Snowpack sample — Rabbit Ears Pass, Jackson County, Colorado, USA (12/17/25, 1:08 PM MST)
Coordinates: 40.387, -106.625
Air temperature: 34 °F
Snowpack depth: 46 cm
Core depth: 20 cm
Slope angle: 6°, slope face: 165°
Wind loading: medium
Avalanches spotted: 0
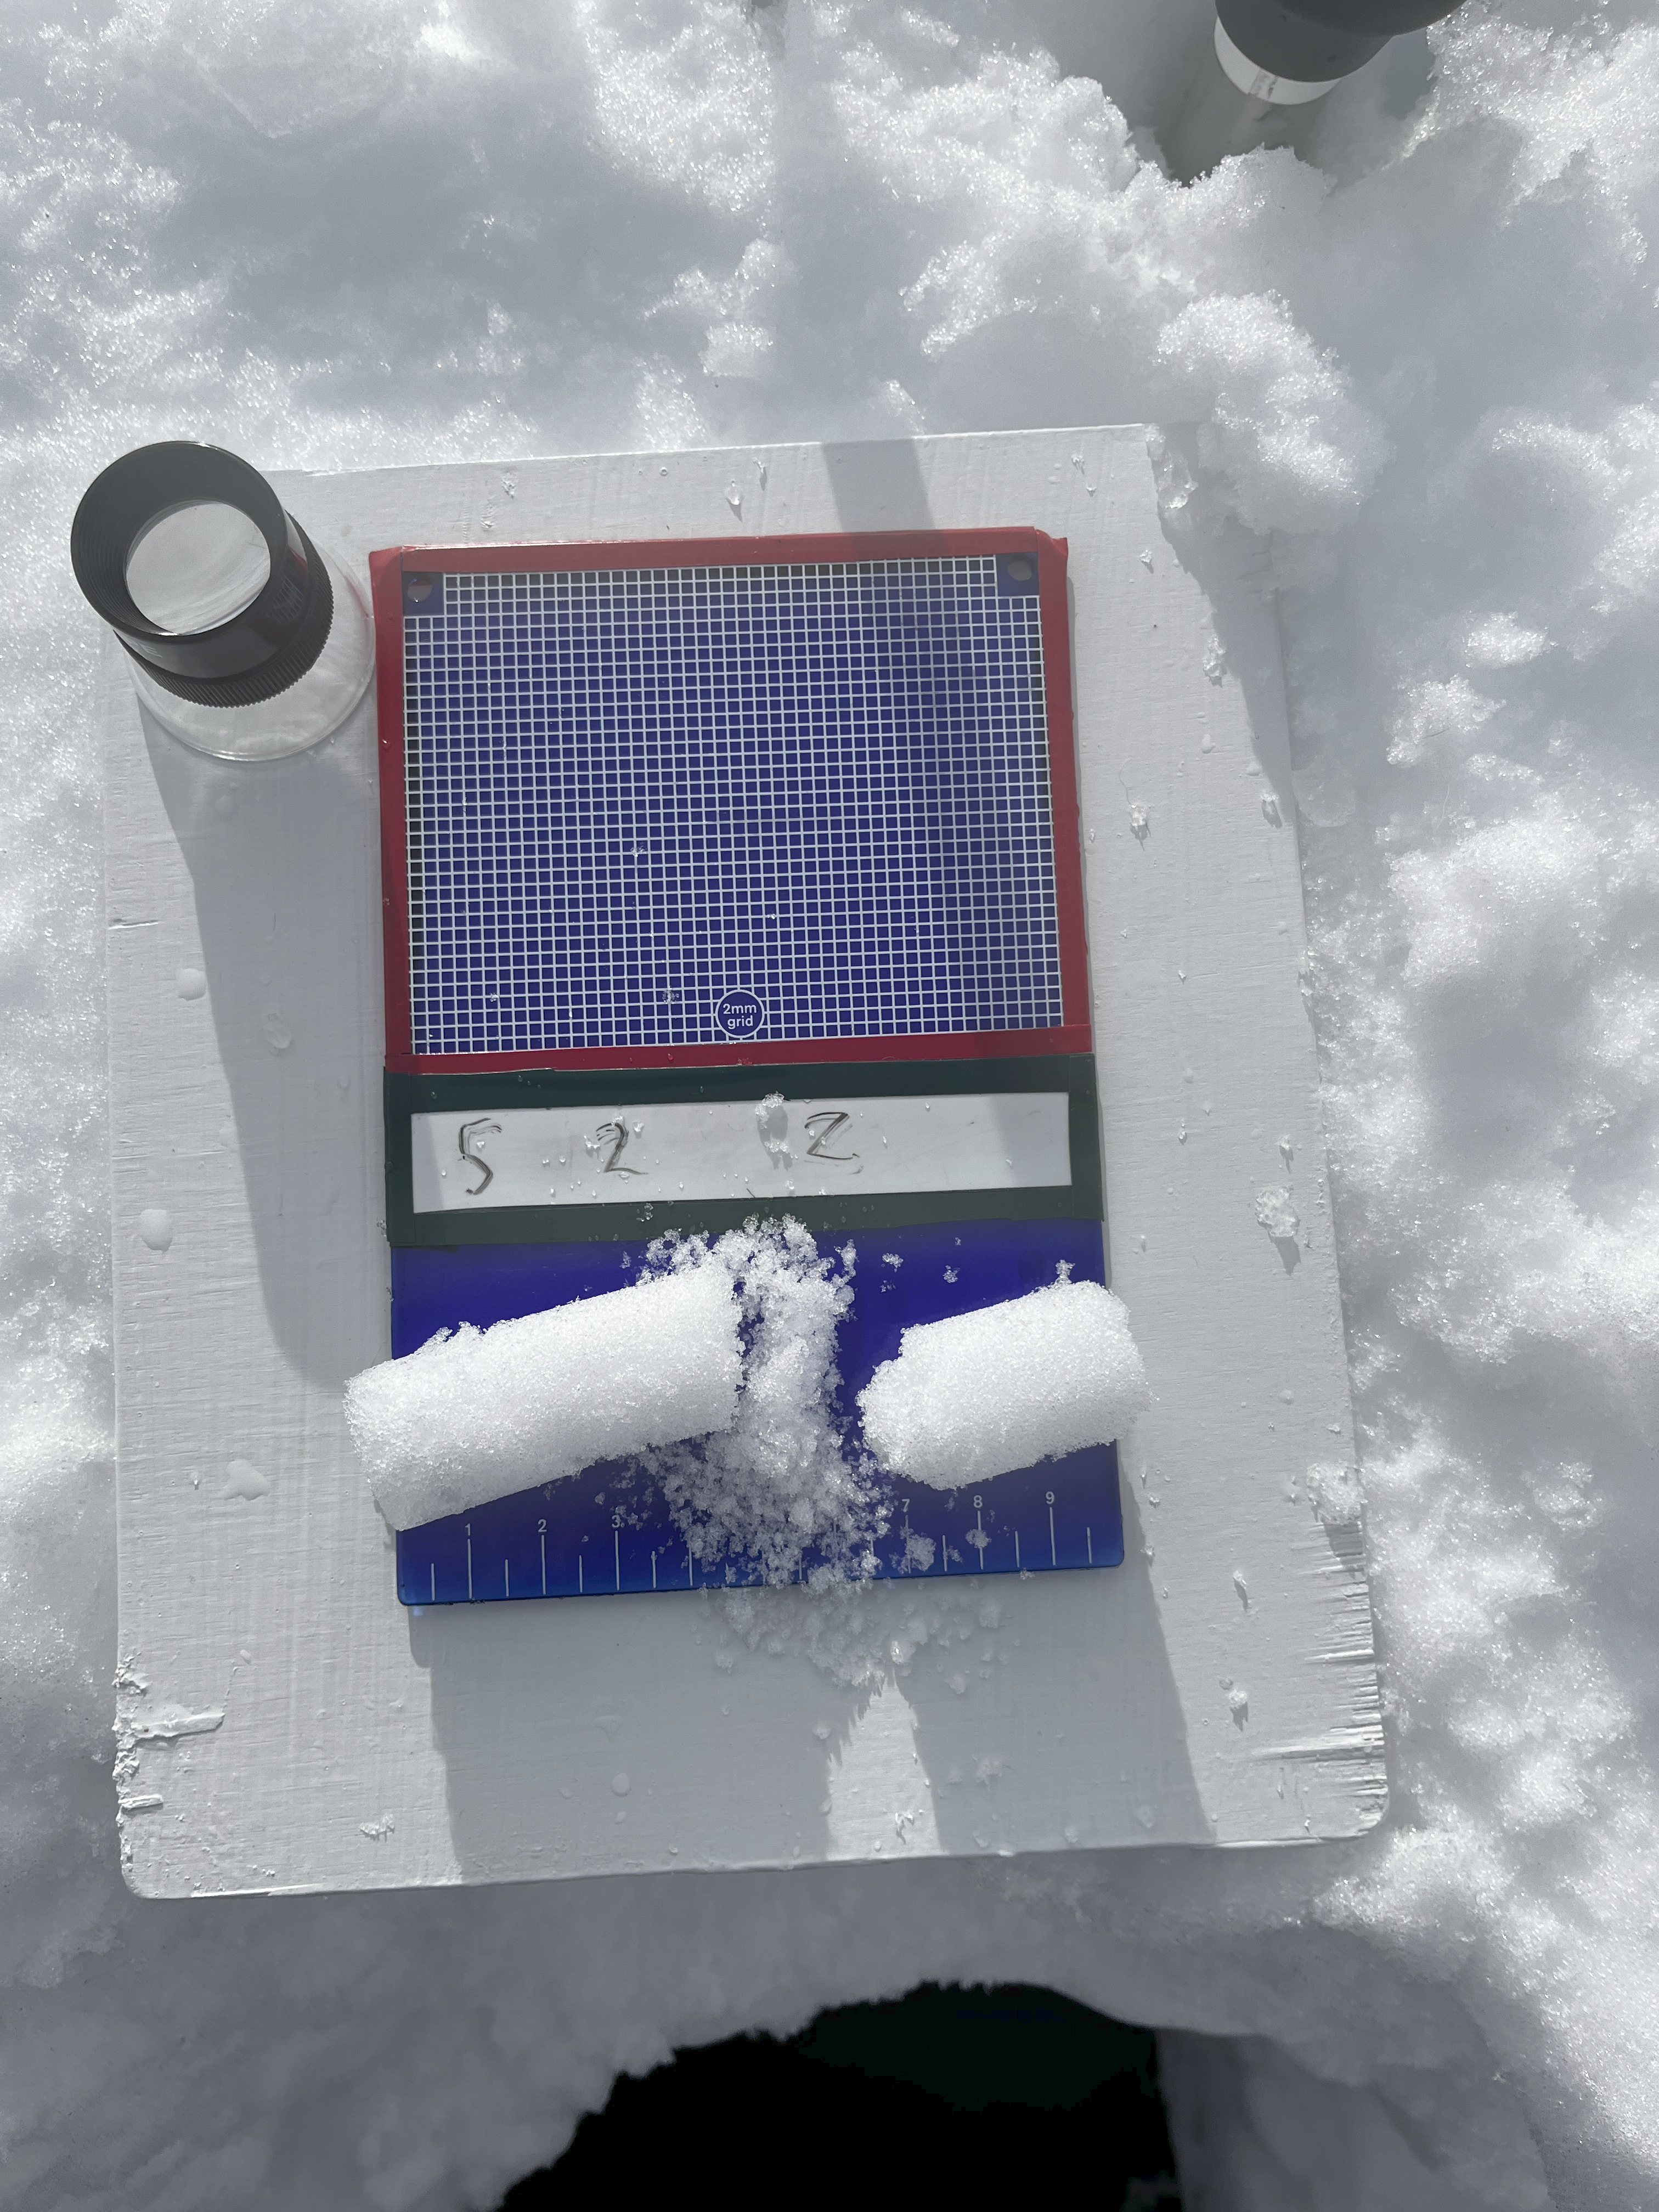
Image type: crystal_card
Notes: No avalanches spotted nearby, although collected in a meadowy area with minimal risk on this face of the pass.